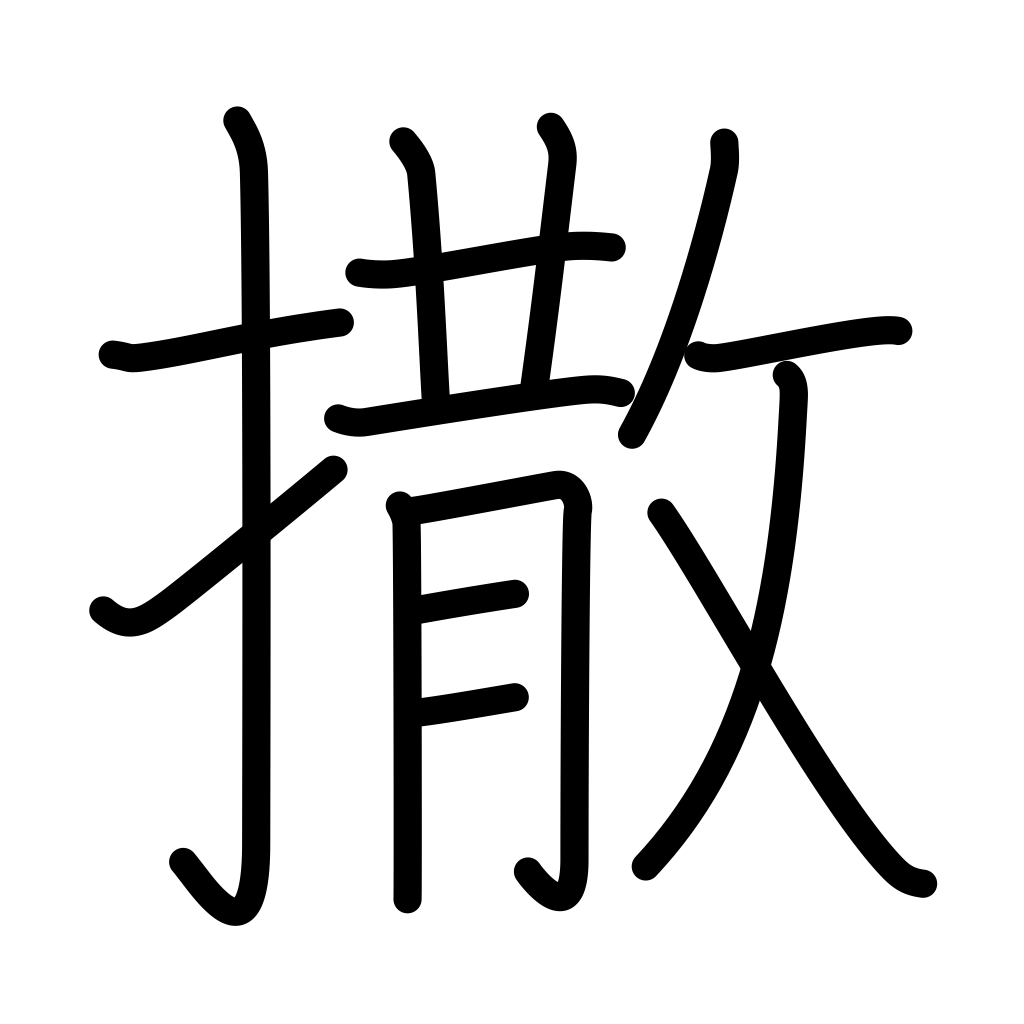
Meaning: scatter, sprinkle, give them the slip